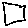
Label: square